Aerial crown-view tile of a tropical tree (Barro Colorado Island, Panama), acquired 20250414:
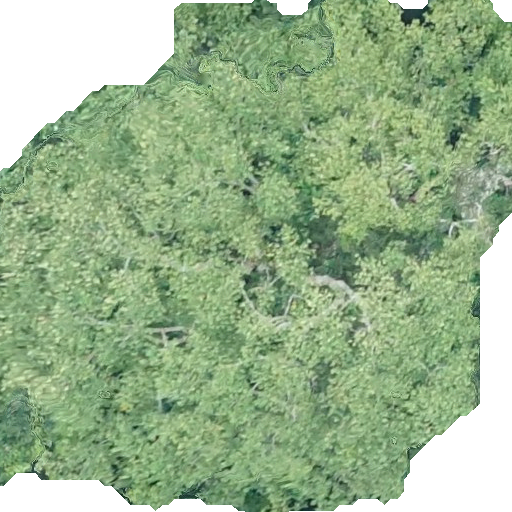
Species: Hieronyma alchorneoides
GBIF accepted scientific name: Hieronyma alchorneoides
Crown area: 371.824 m²